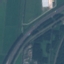
Land use / land cover: Highway